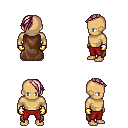
a pixel art fantasy rpg character, male body template, human, tanned skin, brown cape, red pants, white blonde long mohawk hairstyle, gold gloves, four views (front, back, left, right), 2x2 character sprite sheet, small pixel art, hard edges, no anti-aliasing